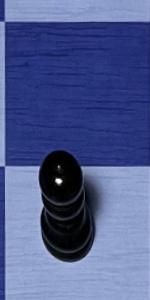
Label: Pawn_Black